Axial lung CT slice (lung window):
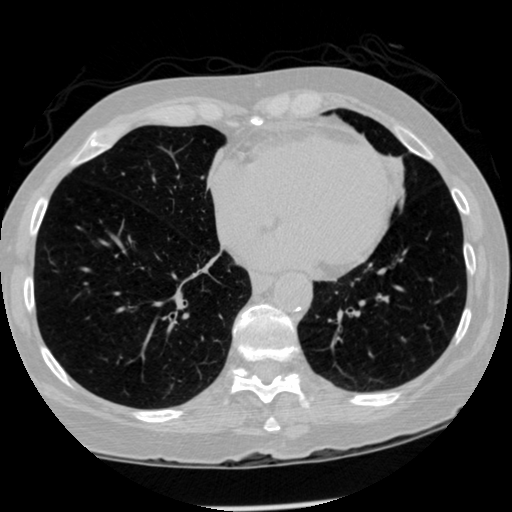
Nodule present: no